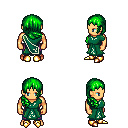
a pixel art fantasy rpg character, male body template, human, tanned skin, sash dress, magenta pants, green right-swept hairstyle, gold boots, four views (front, back, left, right), 2x2 character sprite sheet, small pixel art, hard edges, no anti-aliasing